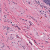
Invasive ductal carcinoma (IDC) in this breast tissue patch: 0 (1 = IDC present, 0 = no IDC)